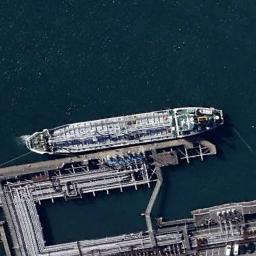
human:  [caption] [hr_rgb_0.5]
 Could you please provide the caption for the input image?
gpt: The ship is docked at the dock and the water is deep blue .

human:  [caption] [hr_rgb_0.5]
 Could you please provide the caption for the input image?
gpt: There is a ship in the harbor .

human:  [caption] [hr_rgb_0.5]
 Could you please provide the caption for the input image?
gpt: There is a ship in the blue water on the shore .

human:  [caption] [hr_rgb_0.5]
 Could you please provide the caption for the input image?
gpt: A white oil tanker docks at the dock, And there are dense pipelines on the dock .

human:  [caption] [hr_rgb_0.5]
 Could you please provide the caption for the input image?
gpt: The white ship is at the harbor .